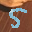
Label: 5